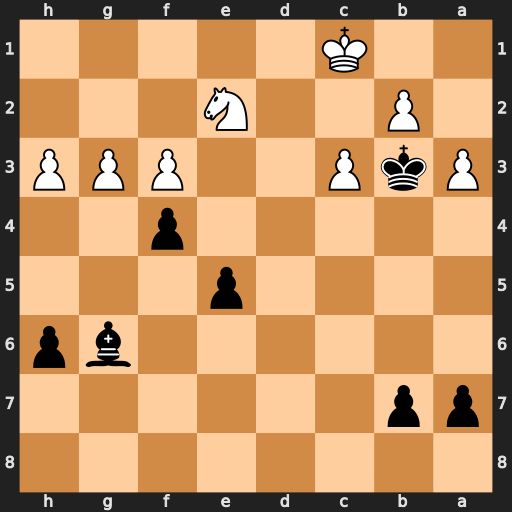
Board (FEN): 8/pp6/6bp/4p3/5p2/PkP2PPP/1P2N3/2K5
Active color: b
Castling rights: -
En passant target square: -
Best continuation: Bd3 Ng1 fxg3